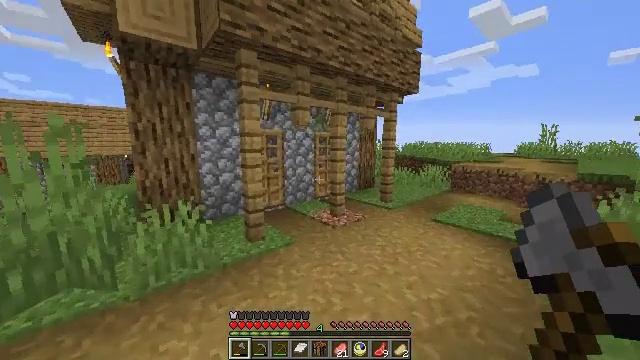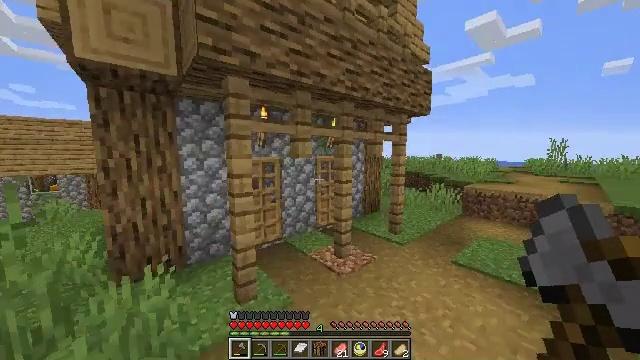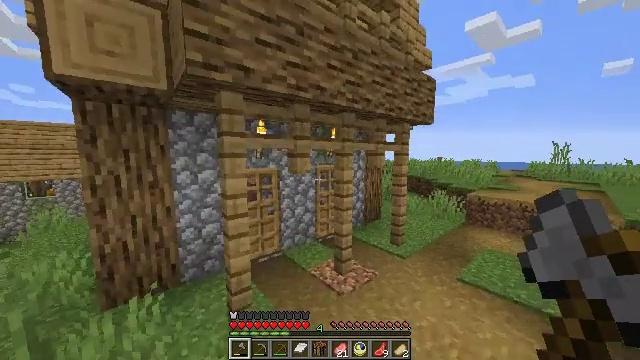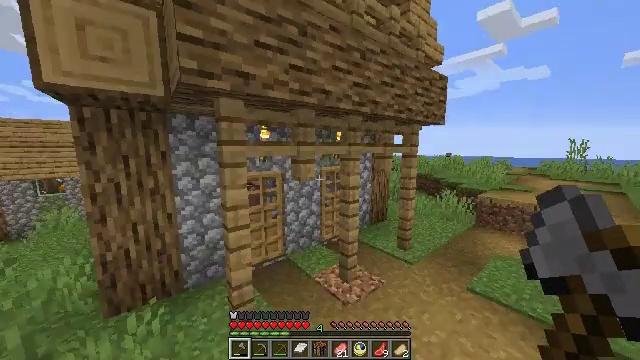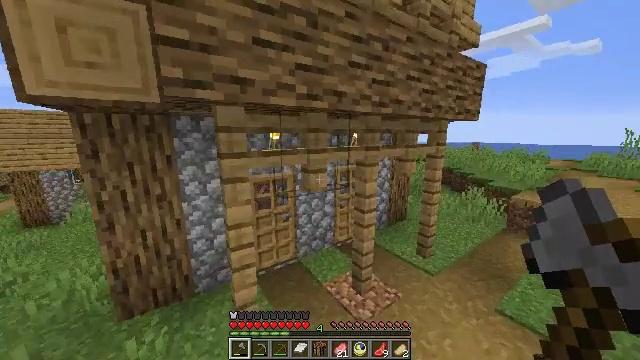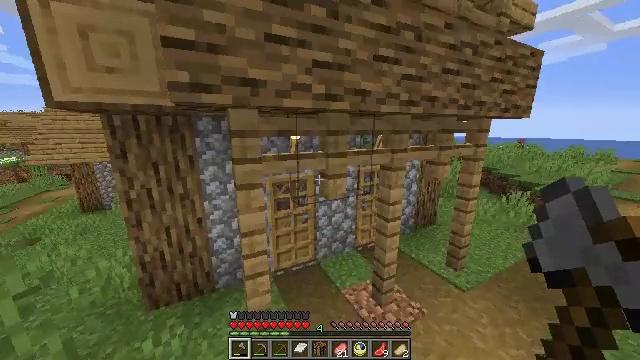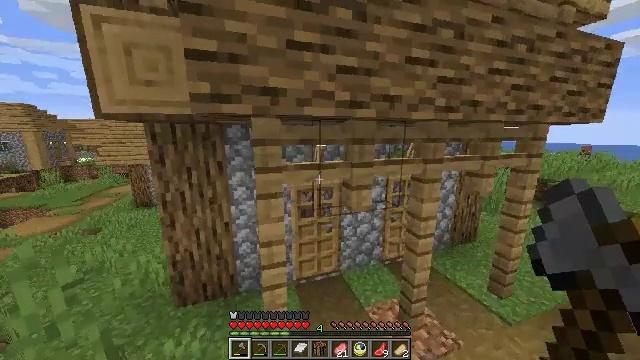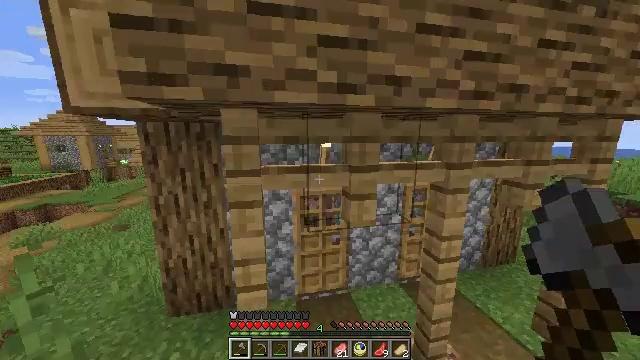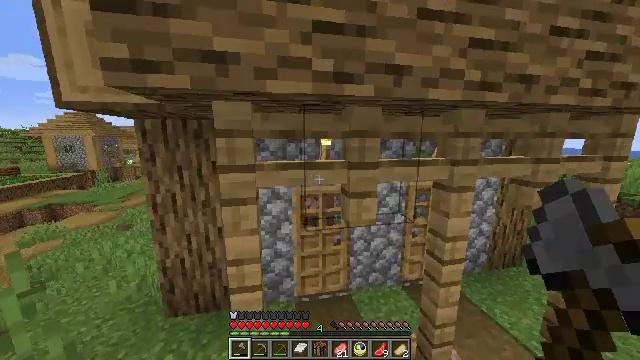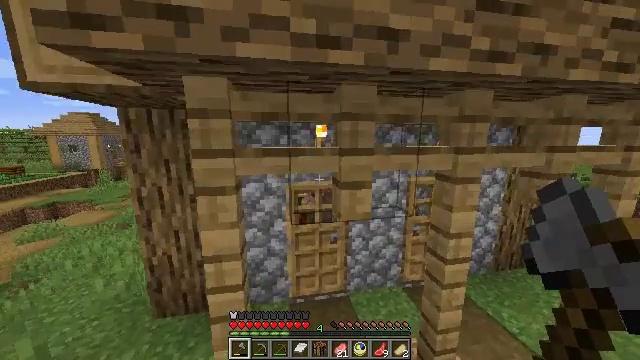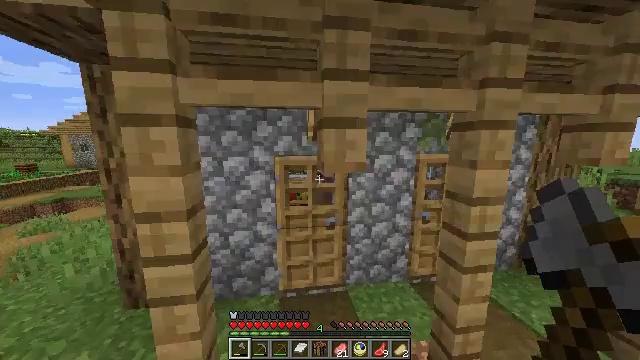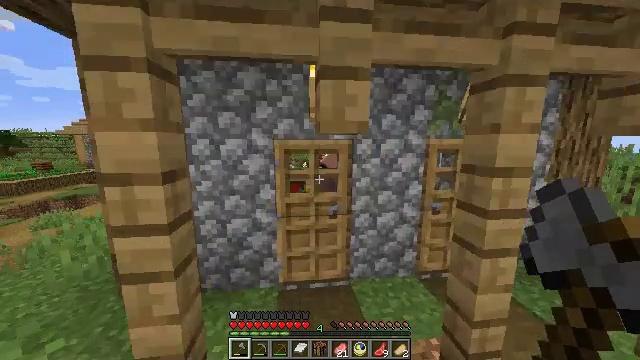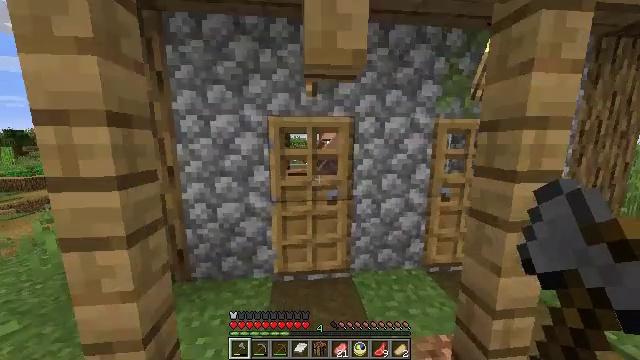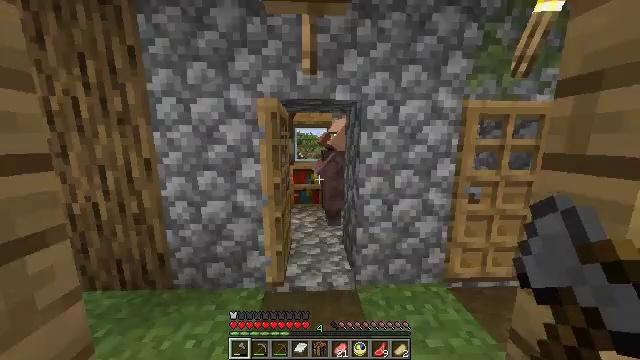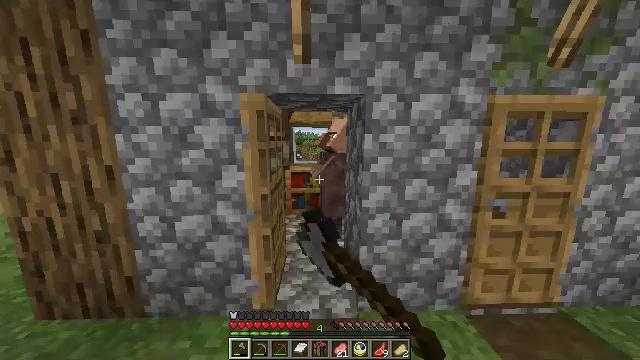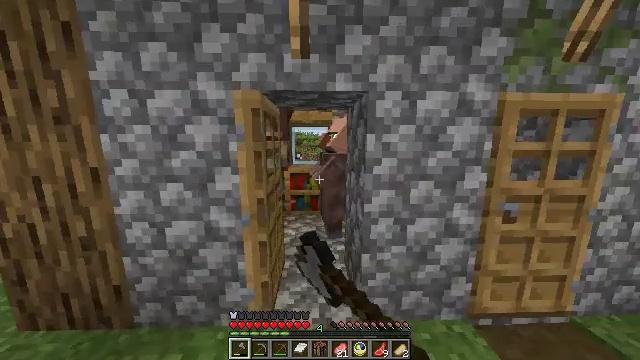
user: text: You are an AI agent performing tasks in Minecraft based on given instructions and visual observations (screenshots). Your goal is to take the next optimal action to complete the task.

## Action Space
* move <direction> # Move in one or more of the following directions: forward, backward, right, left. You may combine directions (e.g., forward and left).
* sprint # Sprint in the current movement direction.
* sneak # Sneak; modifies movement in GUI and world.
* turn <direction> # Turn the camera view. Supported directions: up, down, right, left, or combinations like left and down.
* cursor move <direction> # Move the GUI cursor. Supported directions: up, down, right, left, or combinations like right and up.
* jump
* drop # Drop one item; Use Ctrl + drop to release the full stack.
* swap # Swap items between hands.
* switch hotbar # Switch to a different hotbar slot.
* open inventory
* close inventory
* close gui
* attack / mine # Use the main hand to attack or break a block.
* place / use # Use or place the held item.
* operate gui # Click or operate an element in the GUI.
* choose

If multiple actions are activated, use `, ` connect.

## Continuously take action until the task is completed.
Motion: motion action
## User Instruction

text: Attack the bookshelf to recycle it.
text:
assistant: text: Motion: move forward, sprint, turn up, jump
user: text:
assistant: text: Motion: move forward and move right, sprint, jump
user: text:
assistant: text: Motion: move forward and move right, sprint, turn left and down, jump
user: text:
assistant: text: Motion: move forward and move right, sprint, turn left and down, jump
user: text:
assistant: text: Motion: move forward and move right, sprint, turn left and down
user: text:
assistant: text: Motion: move forward and move right, sprint, turn left and up
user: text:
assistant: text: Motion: move forward and move right, sprint, turn left and up
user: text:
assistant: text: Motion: move forward and move left, sprint
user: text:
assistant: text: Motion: move forward and move left, sprint
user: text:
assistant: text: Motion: move forward and move left, sprint, turn left
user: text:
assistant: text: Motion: move forward, sprint, turn left
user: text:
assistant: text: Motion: move forward, sprint, turn left
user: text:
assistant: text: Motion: move forward, sprint, turn left, use / place
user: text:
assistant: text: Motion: move forward, sprint, use / place
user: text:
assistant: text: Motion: move forward, sprint, use / place
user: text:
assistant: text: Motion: move forward, sprint
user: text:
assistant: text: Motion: move forward and move left, sprint
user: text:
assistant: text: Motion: move forward and move left, sprint
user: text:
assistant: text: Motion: move forward and move left, sprint
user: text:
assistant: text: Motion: move forward, sprint
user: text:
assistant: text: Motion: move forward, sprint
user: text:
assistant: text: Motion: move forward, sprint, turn down
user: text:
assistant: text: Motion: move forward, sprint
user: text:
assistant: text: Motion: move forward, sprint
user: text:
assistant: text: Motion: move forward
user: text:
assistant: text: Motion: move forward
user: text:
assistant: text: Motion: move forward and move right
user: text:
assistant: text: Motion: move forward and move right
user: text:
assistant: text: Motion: move forward and move right
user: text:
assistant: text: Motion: move forward and move right